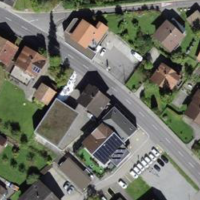
EUNIS habitat code: 54
Species observed at this site:
Fragaria vesca
Plantago media